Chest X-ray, AP view. Patient: 30 years old, sex F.
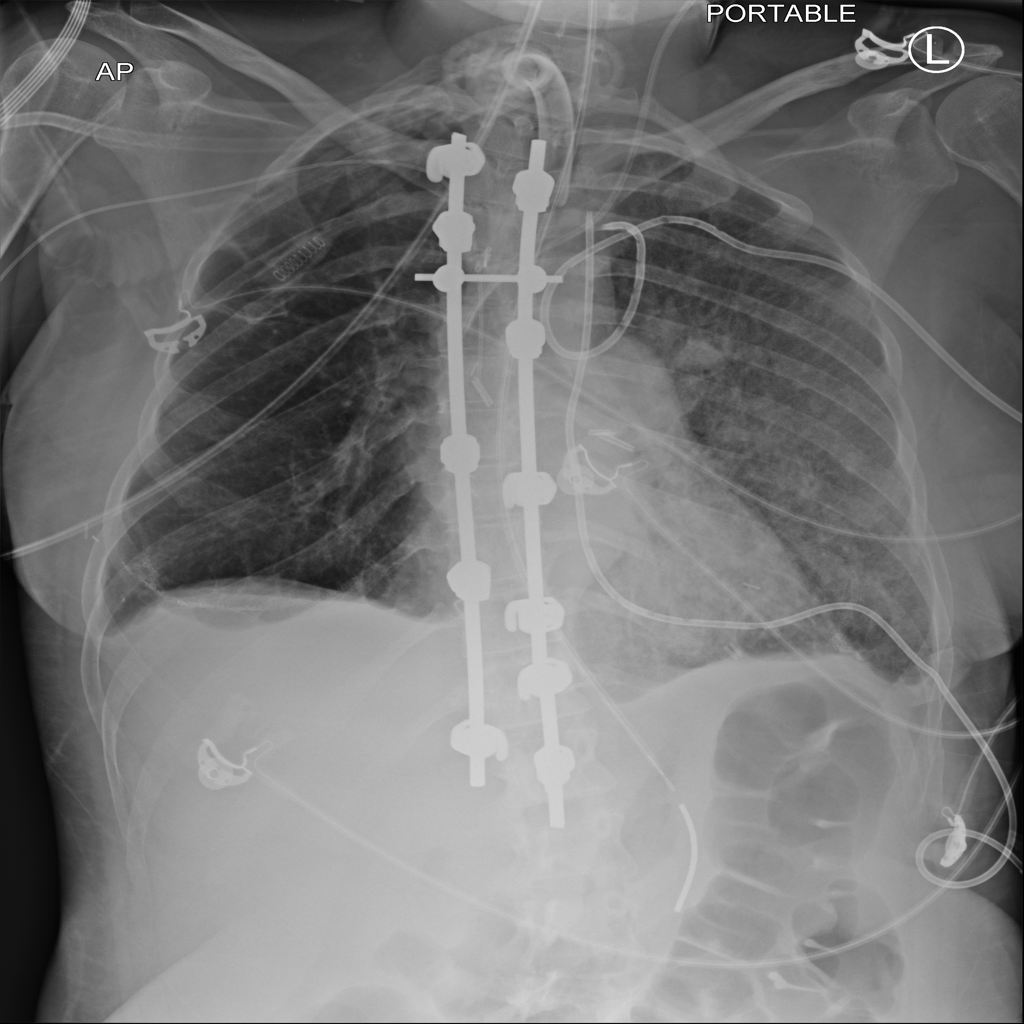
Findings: Effusion, Infiltration